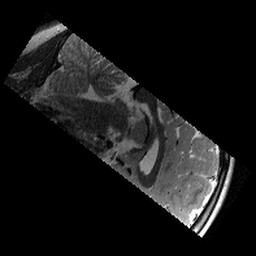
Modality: T2w
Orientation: sagittal
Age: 9
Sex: female
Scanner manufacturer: siemens
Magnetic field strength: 3 T
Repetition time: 9.23 s
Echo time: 0.067 s